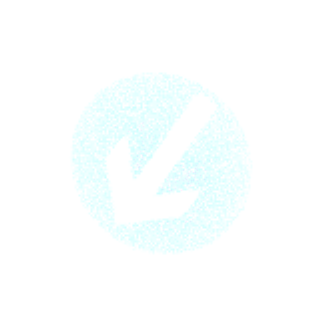
Verkehrszeichen: VorgeschriebeneVorbeifahrtLinks
Umgebung: Outdoor, Nature
Tageszeit: Midday
Wetter: Clear
Licht: Natural
Jahreszeit: NotSpecified
Kontrast: HighContrast